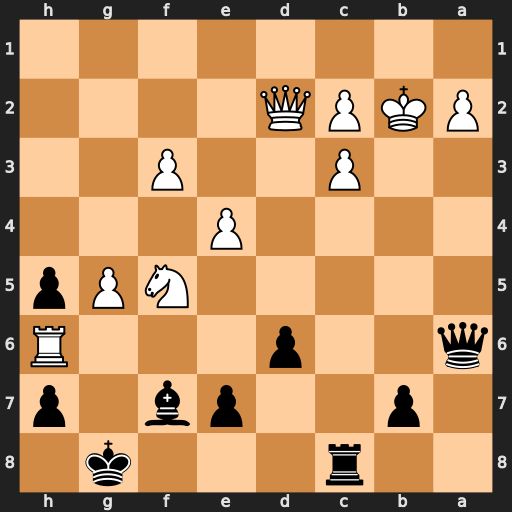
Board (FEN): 2r3k1/1p2pb1p/q2p3R/5NPp/4P3/2P2P2/PKPQ4/8
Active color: b
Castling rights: -
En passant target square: -
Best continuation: Qxa2+ Kc1 Qa1#